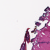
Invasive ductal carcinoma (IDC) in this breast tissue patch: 0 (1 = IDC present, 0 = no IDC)